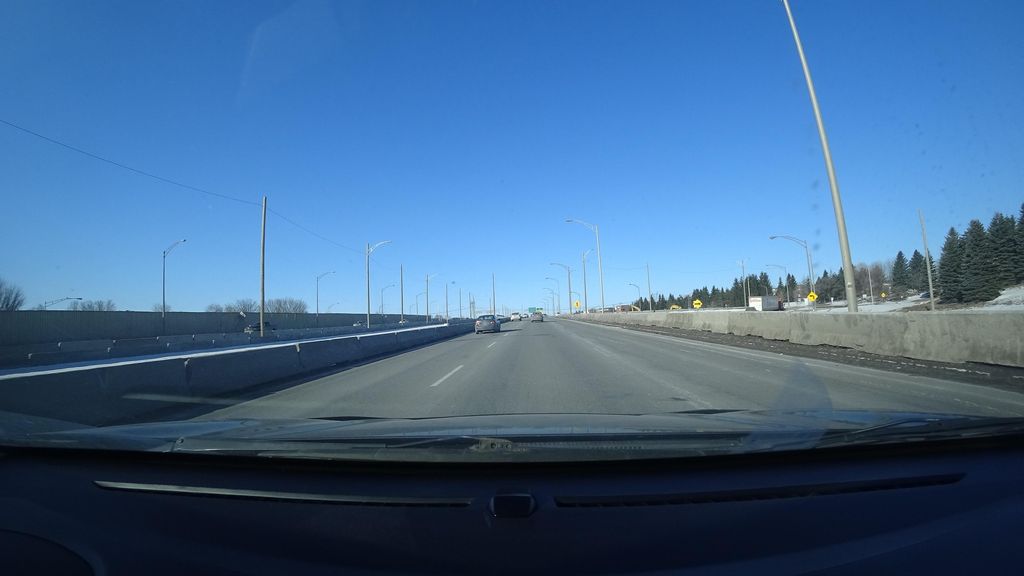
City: quebec_city